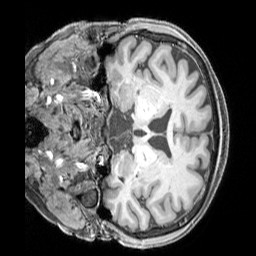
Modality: T1w
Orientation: coronal
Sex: female
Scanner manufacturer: siemens
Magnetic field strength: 3 T
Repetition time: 2.3 s
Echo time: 0.00226 s